Question: In my iOS app, I'm trying to set the text of a UILabel in another view.
I do this by passing a NSNotification to the viewController when it should be updated. I know it is receiving the message correctly because I log the message, but it just isn't appearing in the UILabel (which I added in the storyboard).
This is my code:
'''
@property (weak, nonatomic) IBOutlet UILabel *progressMessage;
'''
'''
- (void)viewDidLoad {
[[NSNotificationCenter defaultCenter] addObserver:self selector:@selector(updateProgressDialog:) name:@"uploadProgress" object:nil];
}
-(void) updateProgressDialog: (NSNotification *) notification{
NSString *message = [notification object];
NSLog(@"received updateProgressDialog message of %@", message);
self.progressMessage.text = message;
[self.progressMessage setNeedsDisplay];
}
'''
My storyboard:

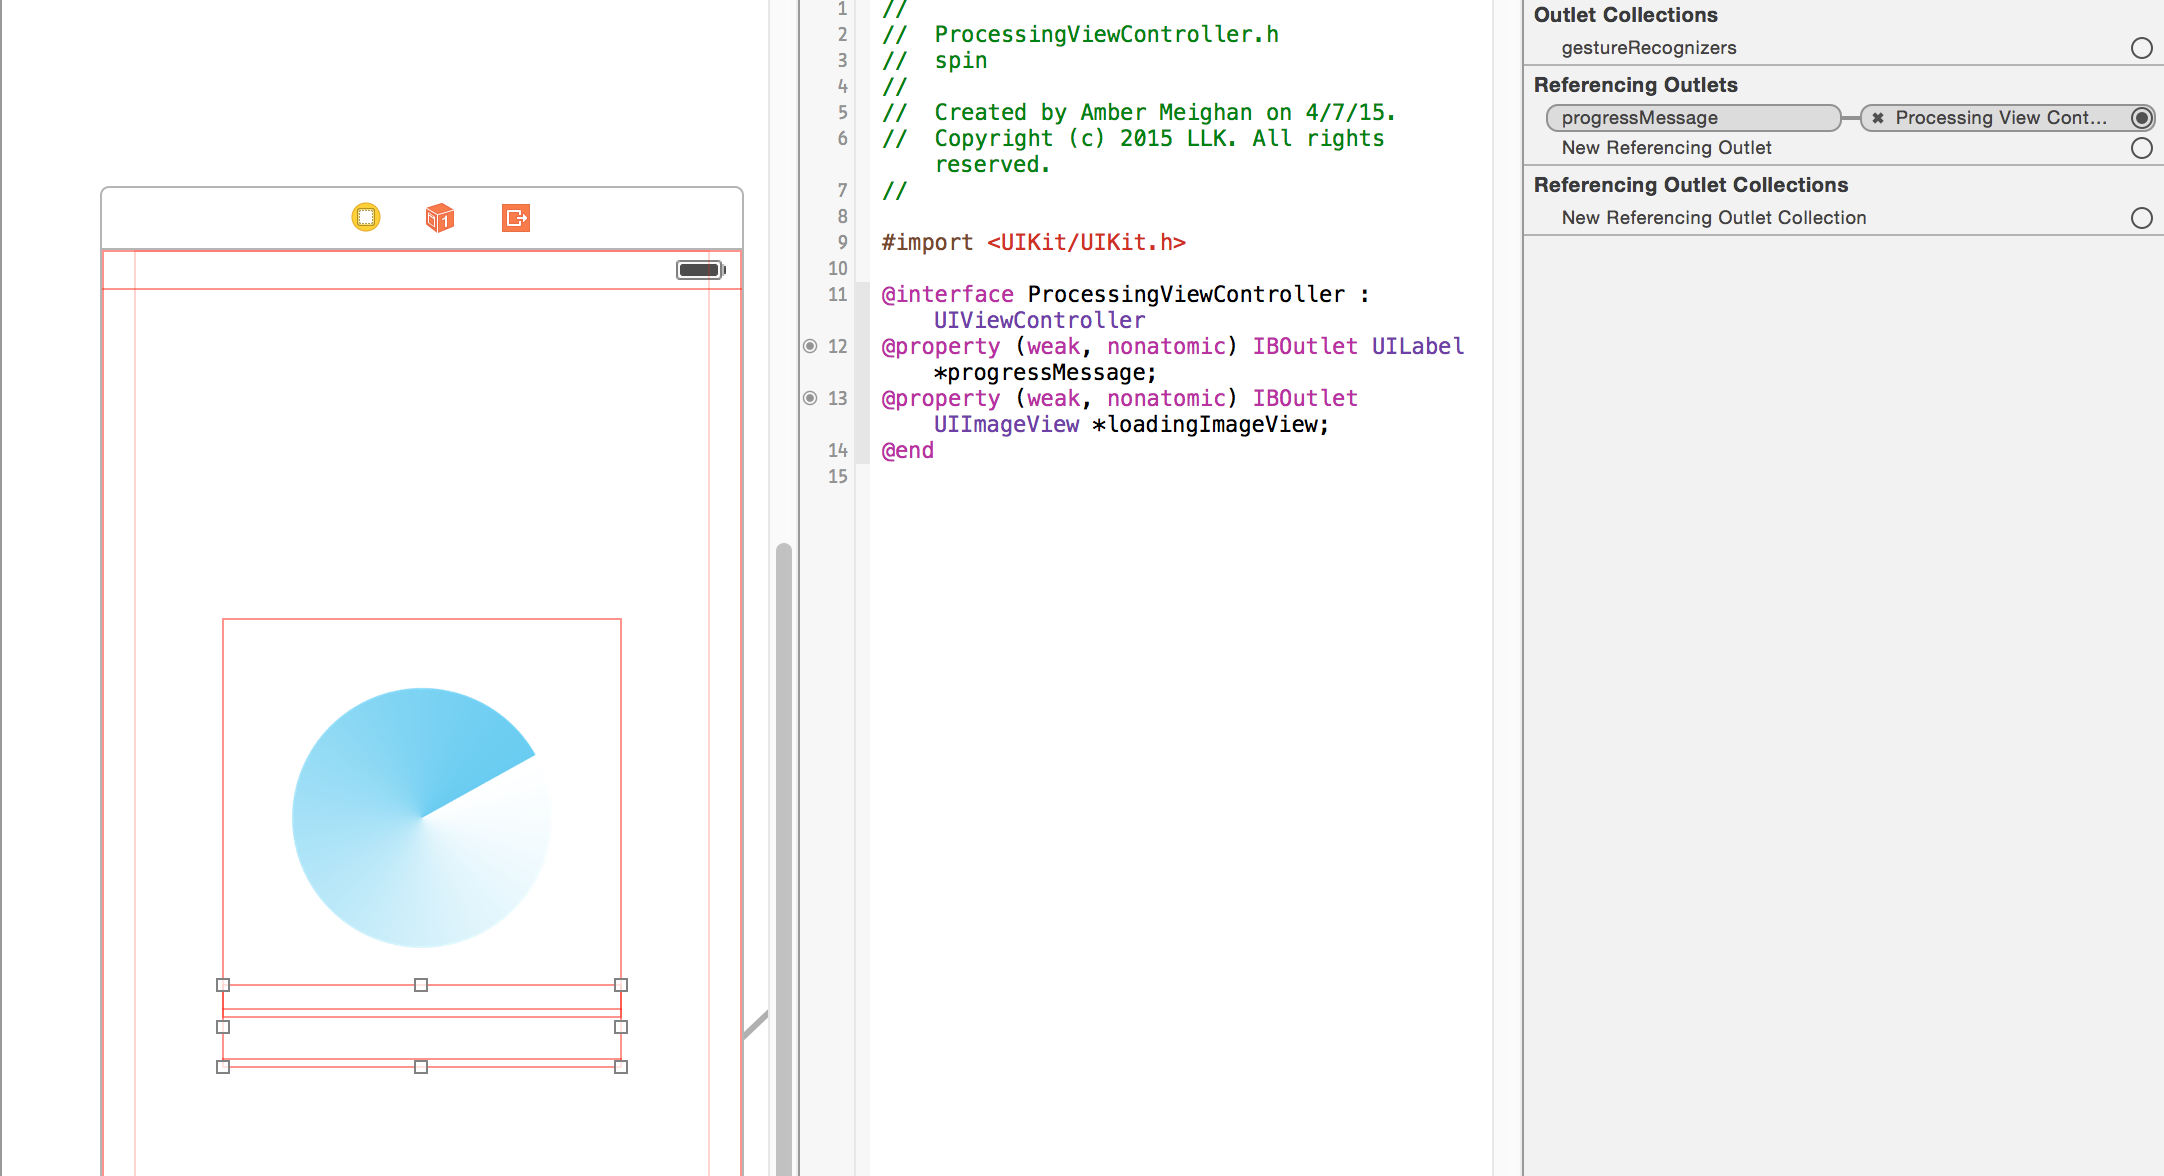
Answer: Diagnosing this offline, we confirmed that this was really being received on a background thread. In that case, you can either post the notification to the main queue, or you can have 'updateProgressDialog' dispatch the UI updates to the main queue:
'''
-(void) updateProgressDialog: (NSNotification *) notification{
NSString *message = [notification object];
NSLog(@"received updateProgressDialog message of %@", message);
dispatch_async(dispatch_get_main_queue(), ^{
self.progressMessage.text = message;
});
}
'''